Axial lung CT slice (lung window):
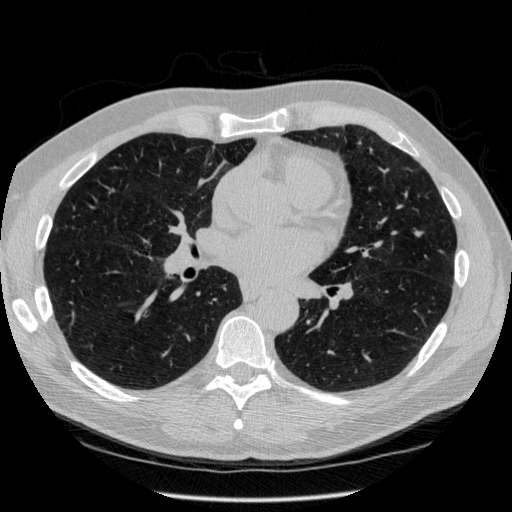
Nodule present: no